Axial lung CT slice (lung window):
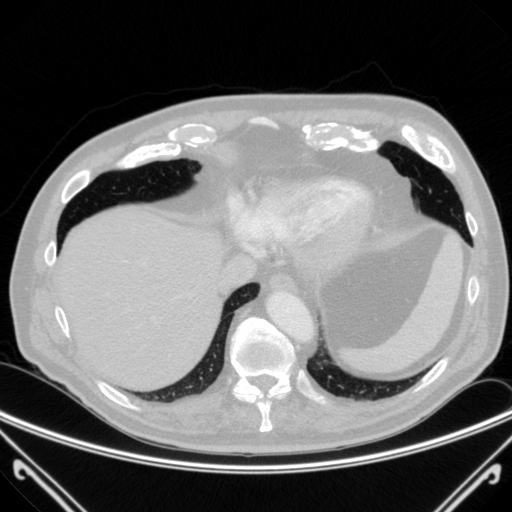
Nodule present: no